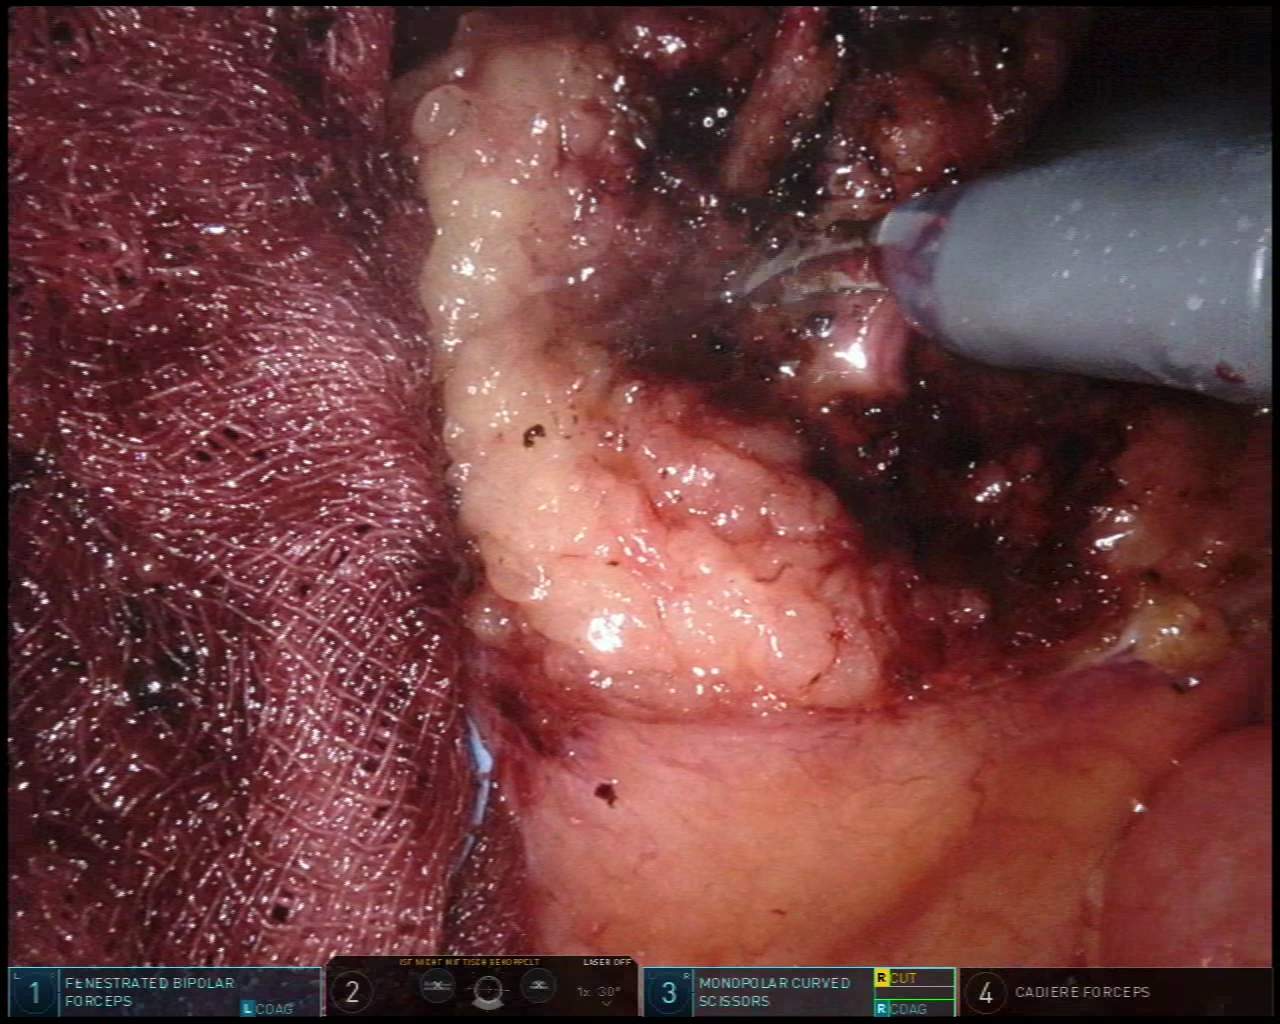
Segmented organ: inferior_mesenteric_artery
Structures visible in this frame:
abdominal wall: no
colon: no
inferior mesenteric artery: yes
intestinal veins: no
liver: no
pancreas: no
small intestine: yes
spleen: no
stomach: no
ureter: no
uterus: no
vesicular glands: no